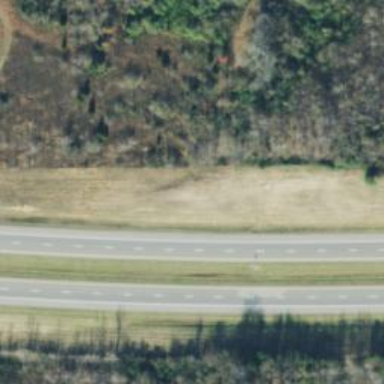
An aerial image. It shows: Trunk highway with expressway features.